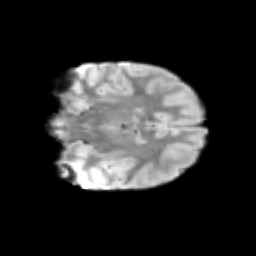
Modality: T2w
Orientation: coronal
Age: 9
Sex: female
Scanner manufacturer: siemens
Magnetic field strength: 3 T
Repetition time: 3.8 s
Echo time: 0.07 s